Field crop: tomato
Growth stage: 1
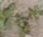
Species: portulaca